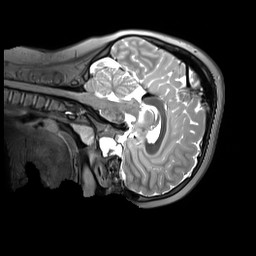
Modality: T2w
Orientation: sagittal
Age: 11
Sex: male
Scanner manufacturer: siemens
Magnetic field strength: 3 T
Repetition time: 3.2 s
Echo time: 0.408 s